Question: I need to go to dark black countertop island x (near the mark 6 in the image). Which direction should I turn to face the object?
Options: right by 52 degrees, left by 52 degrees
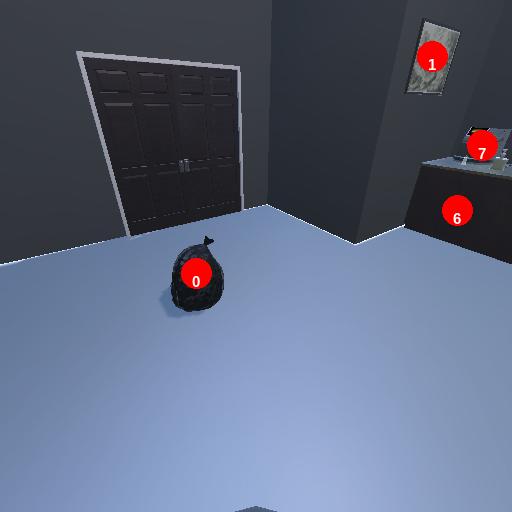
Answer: right by 52 degrees